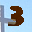
Label: 3